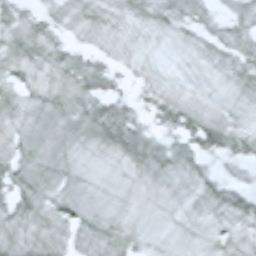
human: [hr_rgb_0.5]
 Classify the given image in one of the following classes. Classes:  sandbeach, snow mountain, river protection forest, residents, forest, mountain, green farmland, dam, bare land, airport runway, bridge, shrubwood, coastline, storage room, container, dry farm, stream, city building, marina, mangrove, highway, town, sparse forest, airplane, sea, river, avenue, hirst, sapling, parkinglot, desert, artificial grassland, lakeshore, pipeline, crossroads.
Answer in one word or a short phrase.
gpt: snow mountain